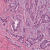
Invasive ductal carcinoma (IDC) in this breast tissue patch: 1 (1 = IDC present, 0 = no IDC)